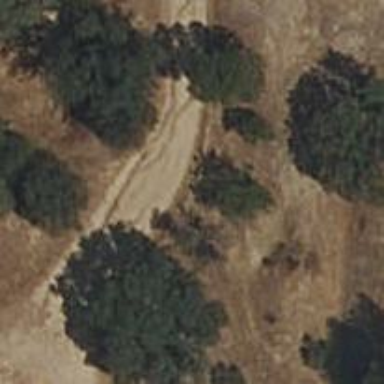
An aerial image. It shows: Compacted path road.